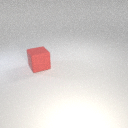
large red rubber cube